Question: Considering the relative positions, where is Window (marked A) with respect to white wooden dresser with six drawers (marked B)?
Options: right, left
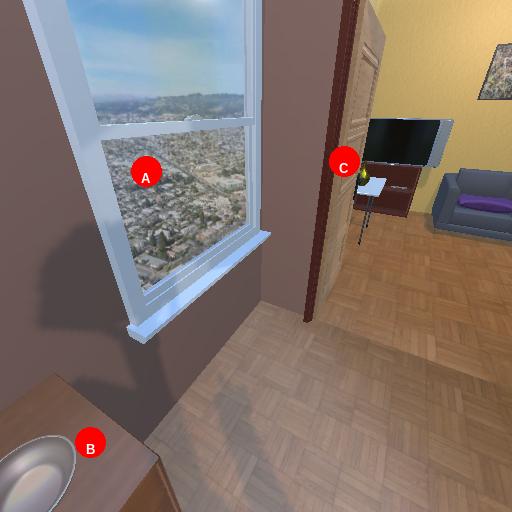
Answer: right